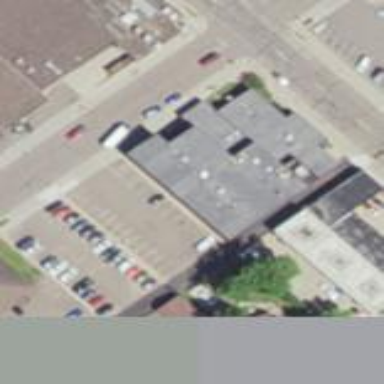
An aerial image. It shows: Building that serves as library.